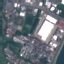
Land use / land cover class: Industrial